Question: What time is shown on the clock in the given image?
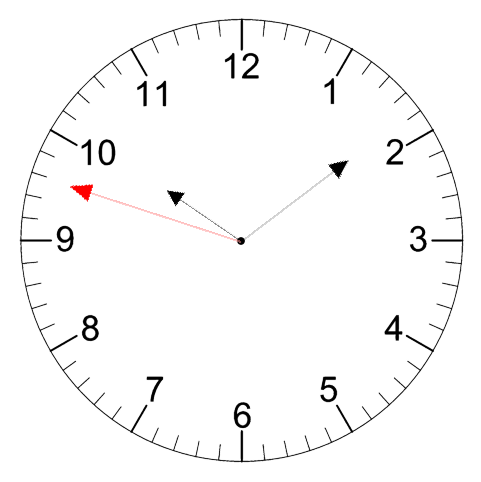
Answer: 10:08:48